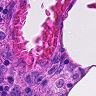
Metastatic tissue present: no